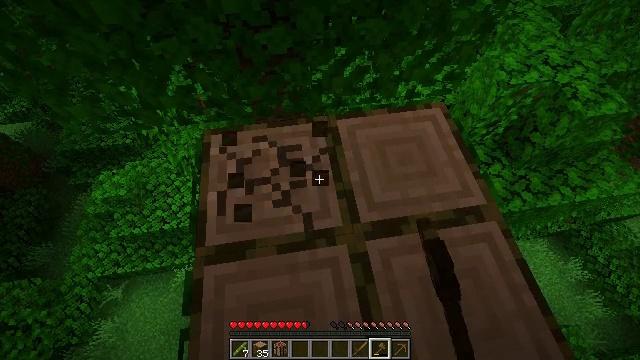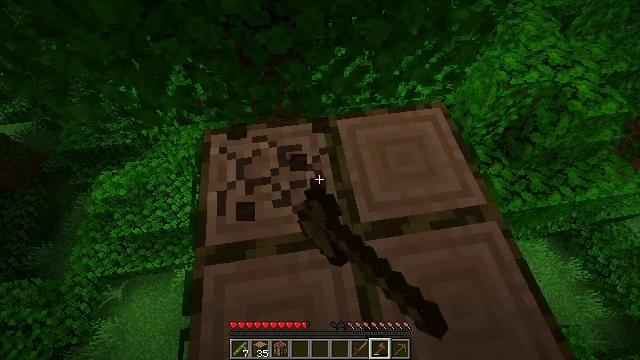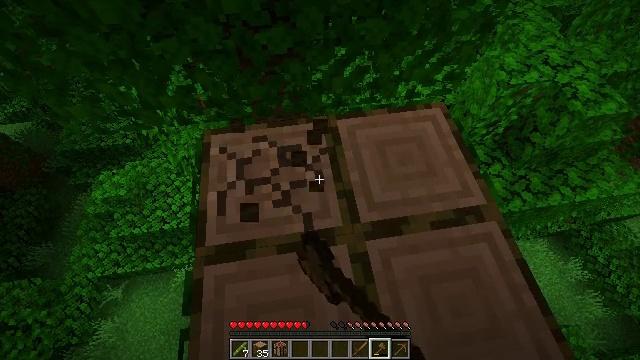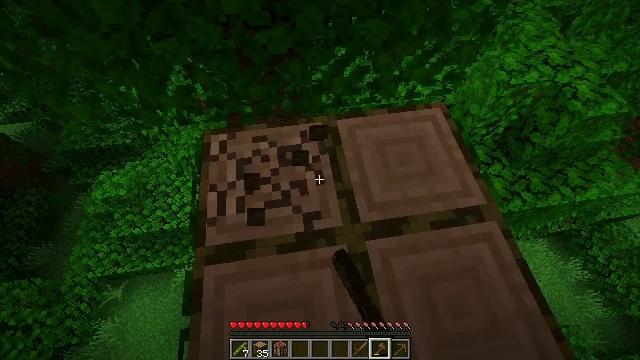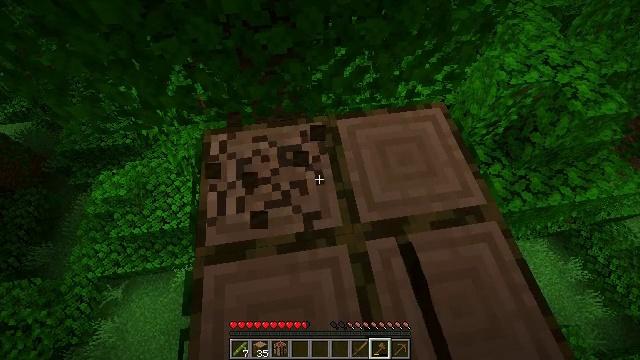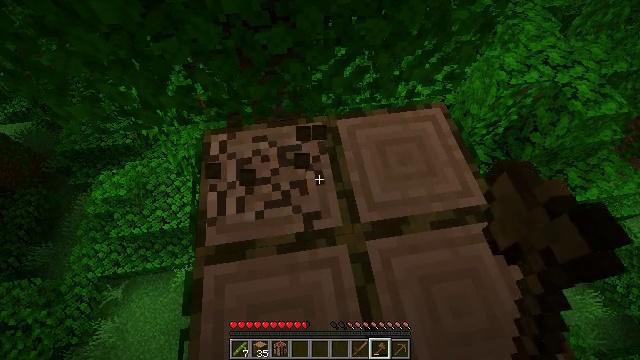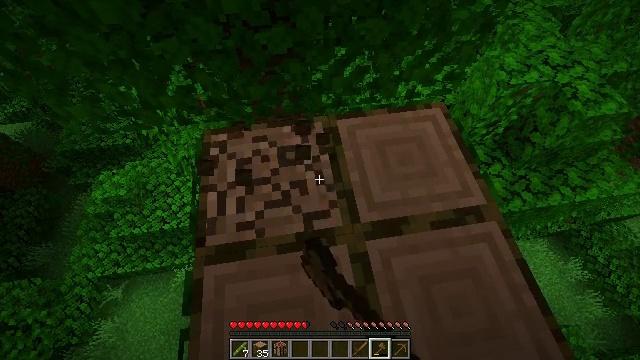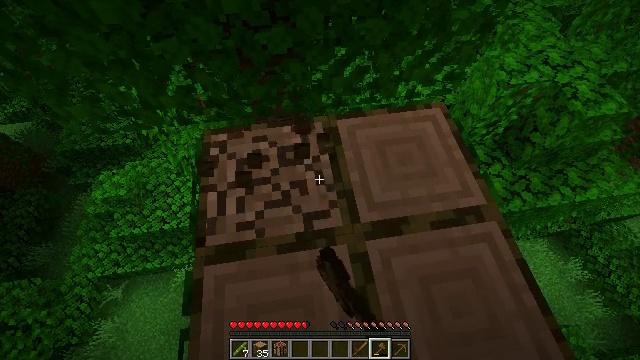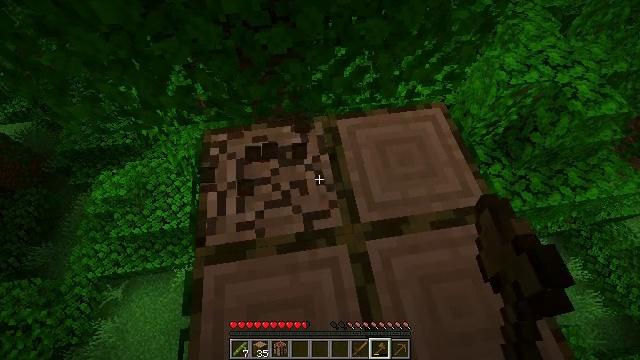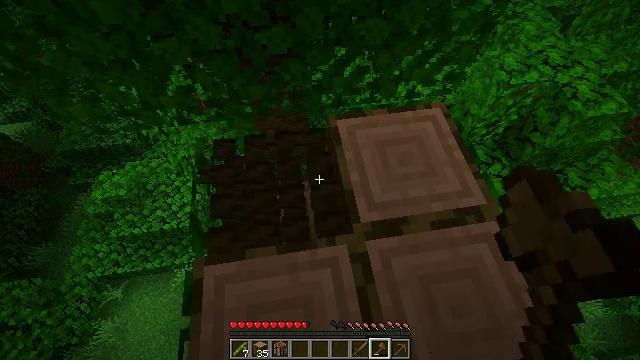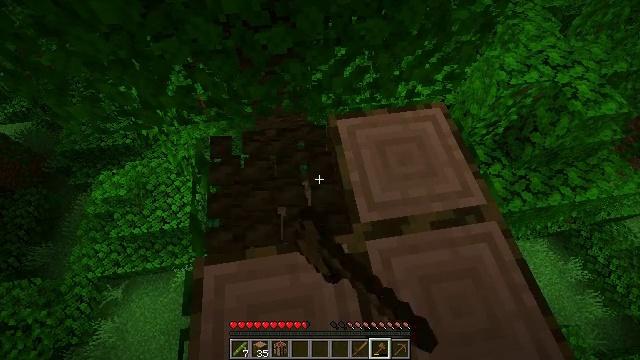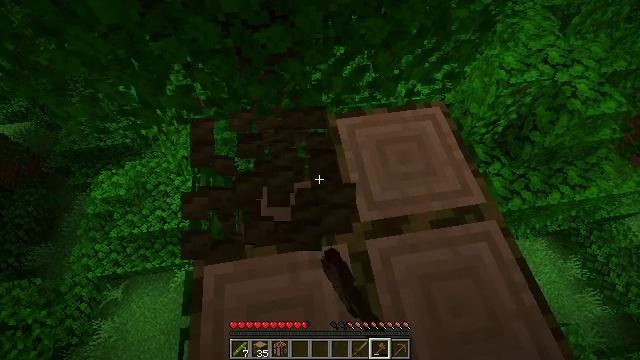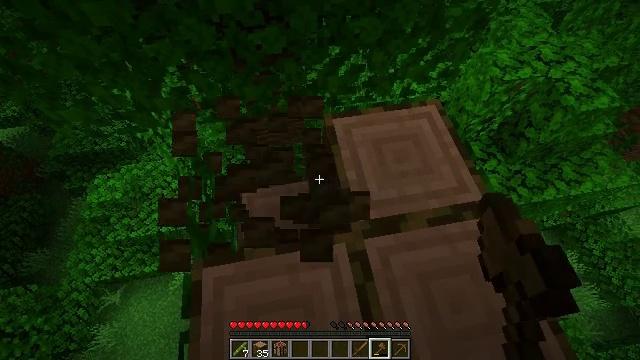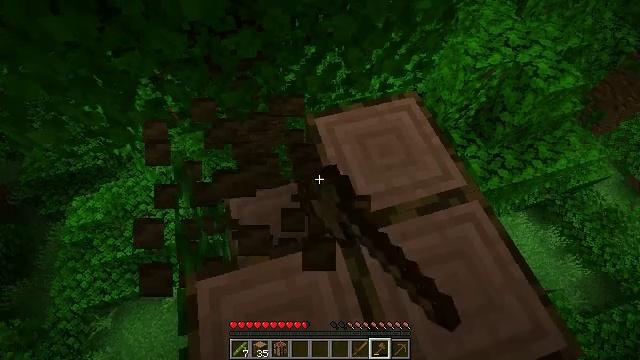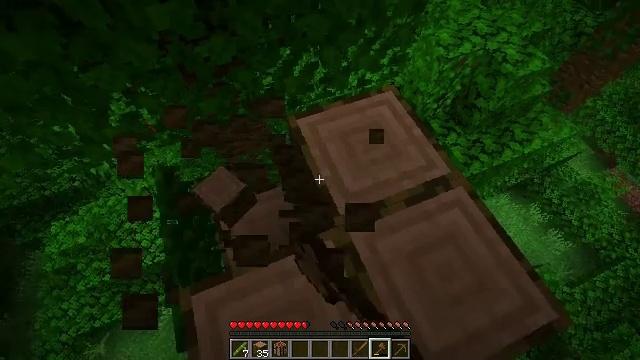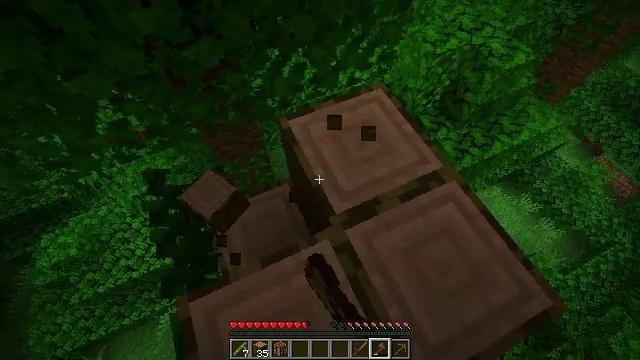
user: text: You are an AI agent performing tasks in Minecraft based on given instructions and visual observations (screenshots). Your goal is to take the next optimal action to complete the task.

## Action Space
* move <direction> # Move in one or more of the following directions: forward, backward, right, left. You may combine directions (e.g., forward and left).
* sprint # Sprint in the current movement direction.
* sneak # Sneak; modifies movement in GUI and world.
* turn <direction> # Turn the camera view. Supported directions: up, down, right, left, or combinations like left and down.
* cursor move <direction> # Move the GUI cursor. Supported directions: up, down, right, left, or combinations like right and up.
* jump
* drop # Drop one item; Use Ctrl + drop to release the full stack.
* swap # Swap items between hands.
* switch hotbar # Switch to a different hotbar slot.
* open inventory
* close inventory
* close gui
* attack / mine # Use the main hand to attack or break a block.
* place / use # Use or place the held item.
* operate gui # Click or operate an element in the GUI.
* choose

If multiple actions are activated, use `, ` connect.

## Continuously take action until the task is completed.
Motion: motion action
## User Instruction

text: Collect the jungle log for building.
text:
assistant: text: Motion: attack / mine
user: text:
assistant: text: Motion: attack / mine
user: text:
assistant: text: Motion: attack / mine
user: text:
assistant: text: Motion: attack / mine
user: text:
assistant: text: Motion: attack / mine
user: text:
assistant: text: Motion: attack / mine
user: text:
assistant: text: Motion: attack / mine
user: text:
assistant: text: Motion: attack / mine
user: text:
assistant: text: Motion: attack / mine
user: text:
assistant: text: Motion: attack / mine
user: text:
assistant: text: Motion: attack / mine
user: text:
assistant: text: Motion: turn right, attack / mine
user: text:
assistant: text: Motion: turn right, attack / mine
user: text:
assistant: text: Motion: turn right, attack / mine
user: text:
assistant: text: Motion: turn right, attack / mine
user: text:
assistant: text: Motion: turn right, attack / mine
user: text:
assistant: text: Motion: turn right, attack / mine
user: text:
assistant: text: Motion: turn right, attack / mine
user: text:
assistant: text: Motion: attack / mine
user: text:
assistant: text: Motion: attack / mine
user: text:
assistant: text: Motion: attack / mine
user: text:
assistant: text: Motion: attack / mine
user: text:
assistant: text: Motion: attack / mine
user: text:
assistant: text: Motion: attack / mine
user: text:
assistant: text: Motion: attack / mine
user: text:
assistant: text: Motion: attack / mine
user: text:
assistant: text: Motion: attack / mine
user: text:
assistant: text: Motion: attack / mine
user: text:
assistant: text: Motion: attack / mine
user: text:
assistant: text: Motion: attack / mine